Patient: sex F, age 27
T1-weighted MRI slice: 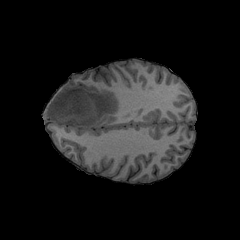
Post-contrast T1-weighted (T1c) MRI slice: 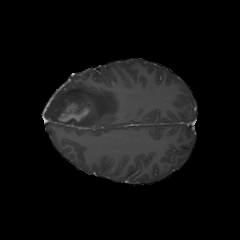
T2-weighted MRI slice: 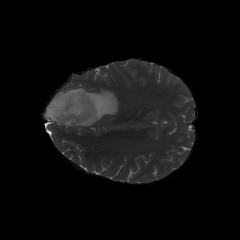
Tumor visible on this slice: yes
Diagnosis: Astrocytoma, IDH-mutant
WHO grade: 4